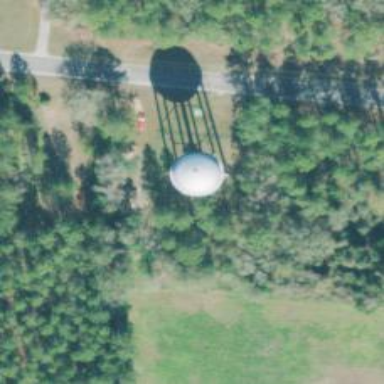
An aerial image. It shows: Water tower that is man-made.